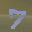
Label: 7